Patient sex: M
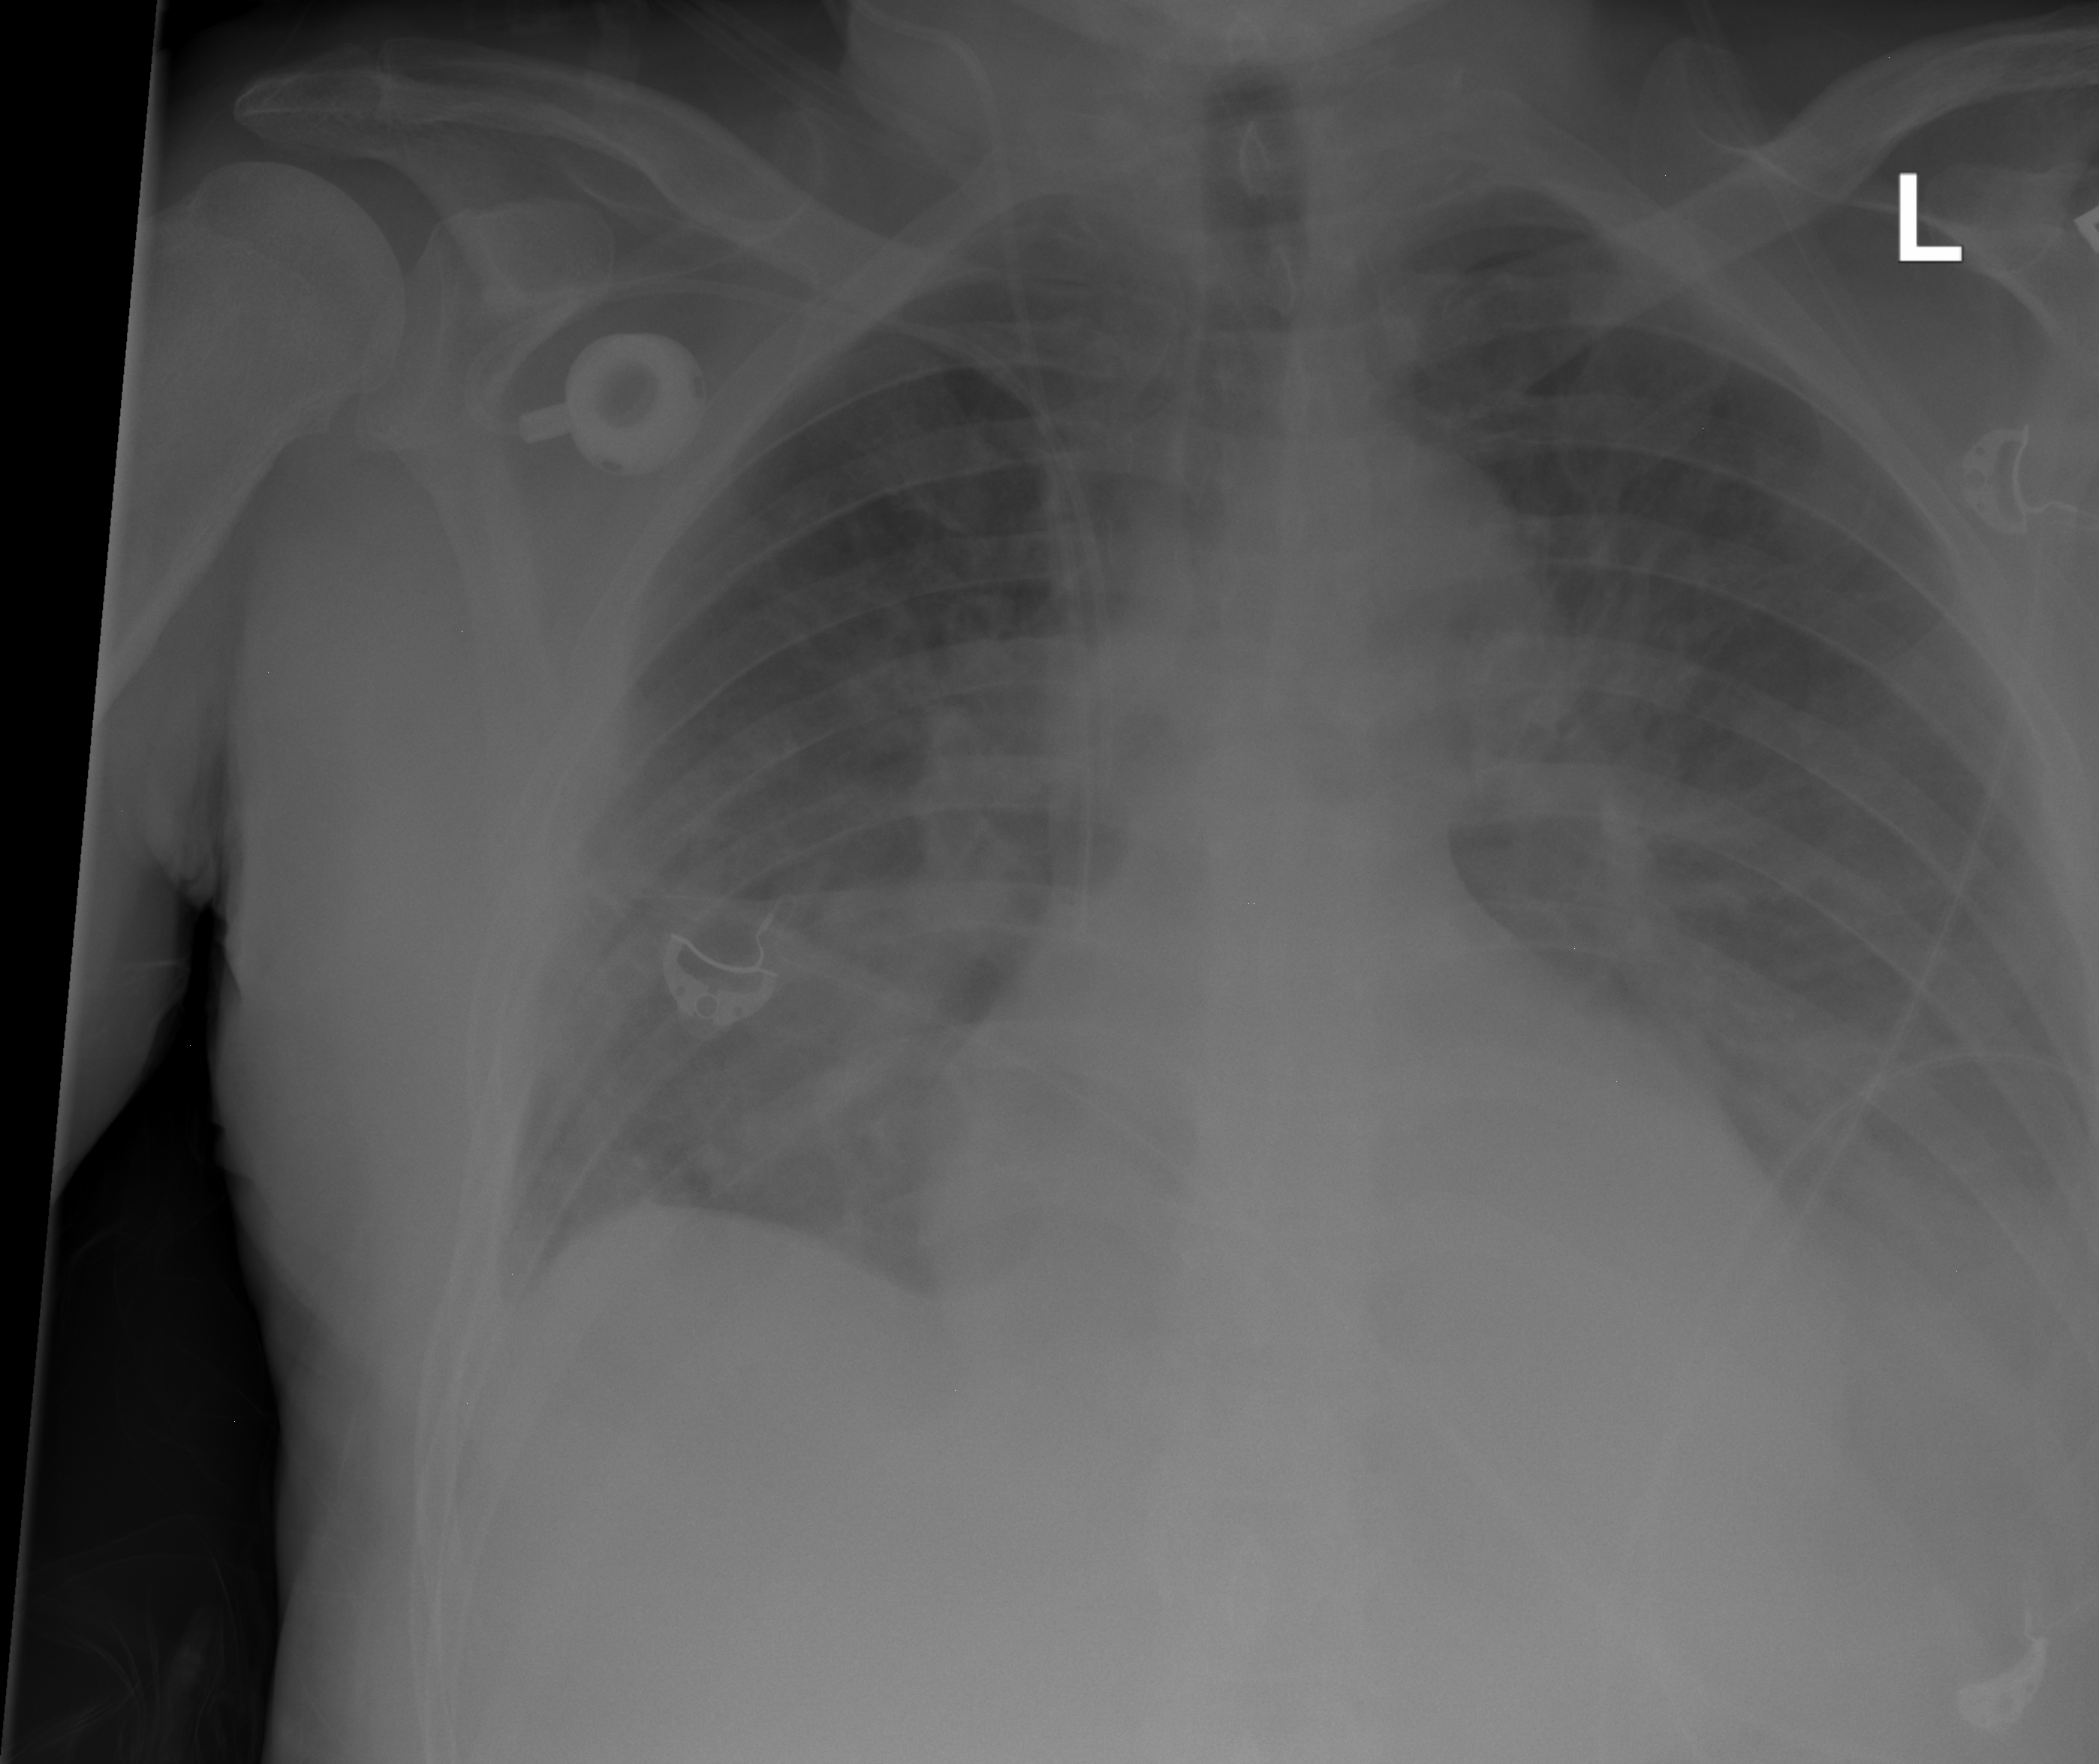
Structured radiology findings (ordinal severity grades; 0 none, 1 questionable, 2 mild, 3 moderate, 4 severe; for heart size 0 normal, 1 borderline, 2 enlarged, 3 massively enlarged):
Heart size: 1
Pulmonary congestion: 3
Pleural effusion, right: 1
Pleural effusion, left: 3
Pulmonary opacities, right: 3
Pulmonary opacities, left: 3
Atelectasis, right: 2
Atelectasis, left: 2